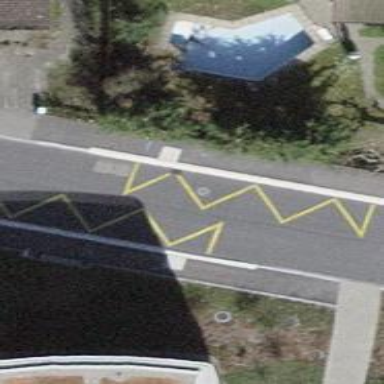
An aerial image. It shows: Public transport stop position.